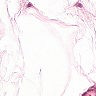
Metastatic tissue present: no